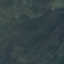
Label: HerbaceousVegetation